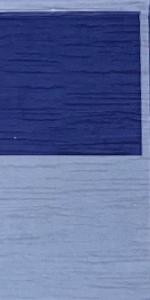
Label: Empty